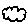
Label: cloud